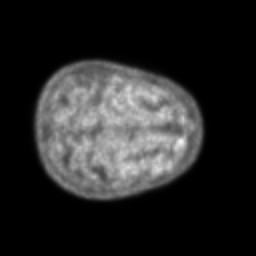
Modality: PET
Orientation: axial
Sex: female
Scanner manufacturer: ge